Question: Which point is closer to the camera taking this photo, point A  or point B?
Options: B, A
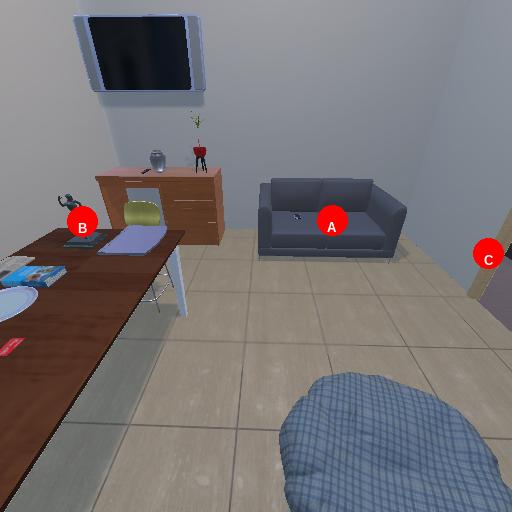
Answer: B